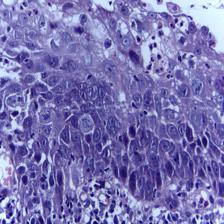
Diagnosis: Normal